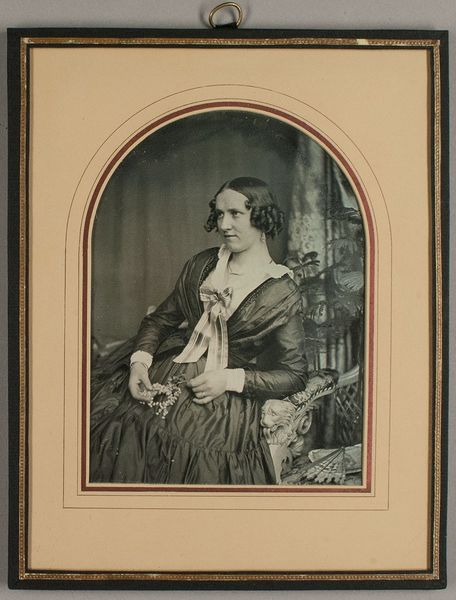
Titel: Anna Henriette Stelzner geb. Reiners (1818&#x2013;1876)
Künstler: Carl Ferdinand Stelzner
Standort: Hamburg
Institution: Museum für Kunst und Gewerbe Hamburg
Schlagwörter: frau, bildnis, gesten, portrait, figur, person, foto, fotografie, photographie, photo, lichtbild, daguerreotypie, konterfei, historische, bildwerke, angewandte und bildende kunst, hessische systematik, porträt, persönlichkeit, armhaltungen, porträtfotografie, porträtphotographie, kniestück